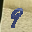
Label: 9